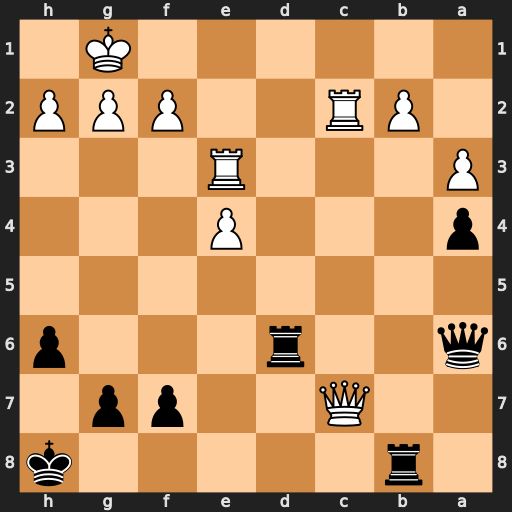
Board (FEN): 1r5k/2Q2pp1/q2r3p/8/p3P3/P3R3/1PR2PPP/6K1
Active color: b
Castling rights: -
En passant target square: -
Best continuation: Rd1+ Re1 Rxe1#